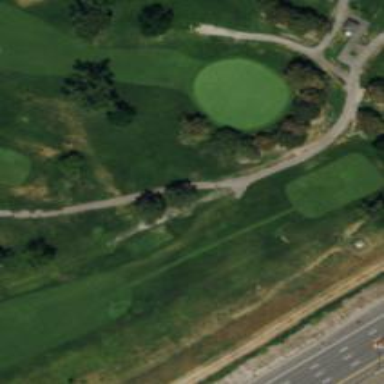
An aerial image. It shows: Grade1 track used as golf cartpath.